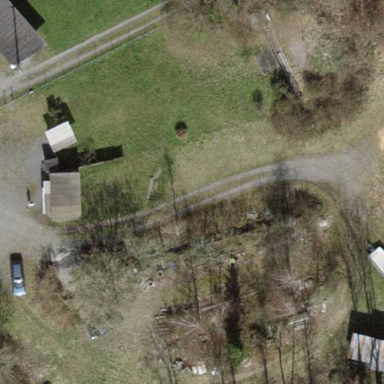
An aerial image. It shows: Chain link fence is in the scene.